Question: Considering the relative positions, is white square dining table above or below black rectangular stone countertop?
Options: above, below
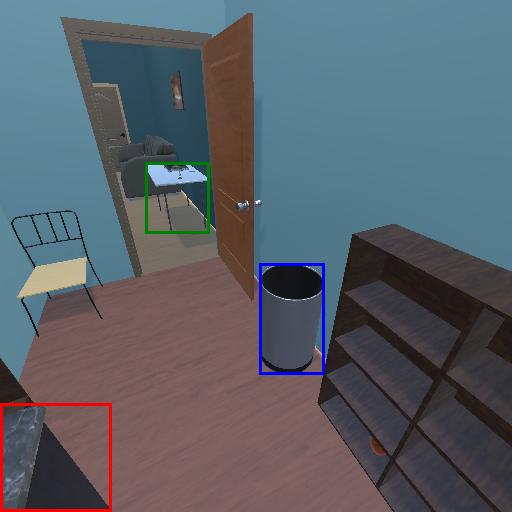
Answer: above